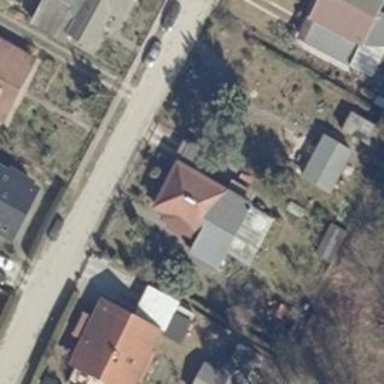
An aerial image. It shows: Detached building.